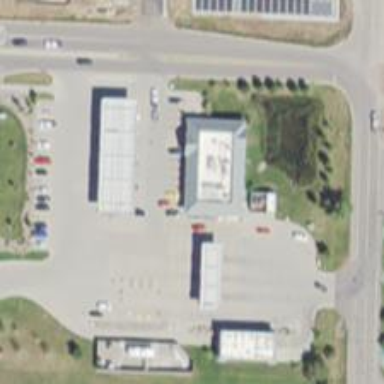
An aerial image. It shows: Convenience shop.